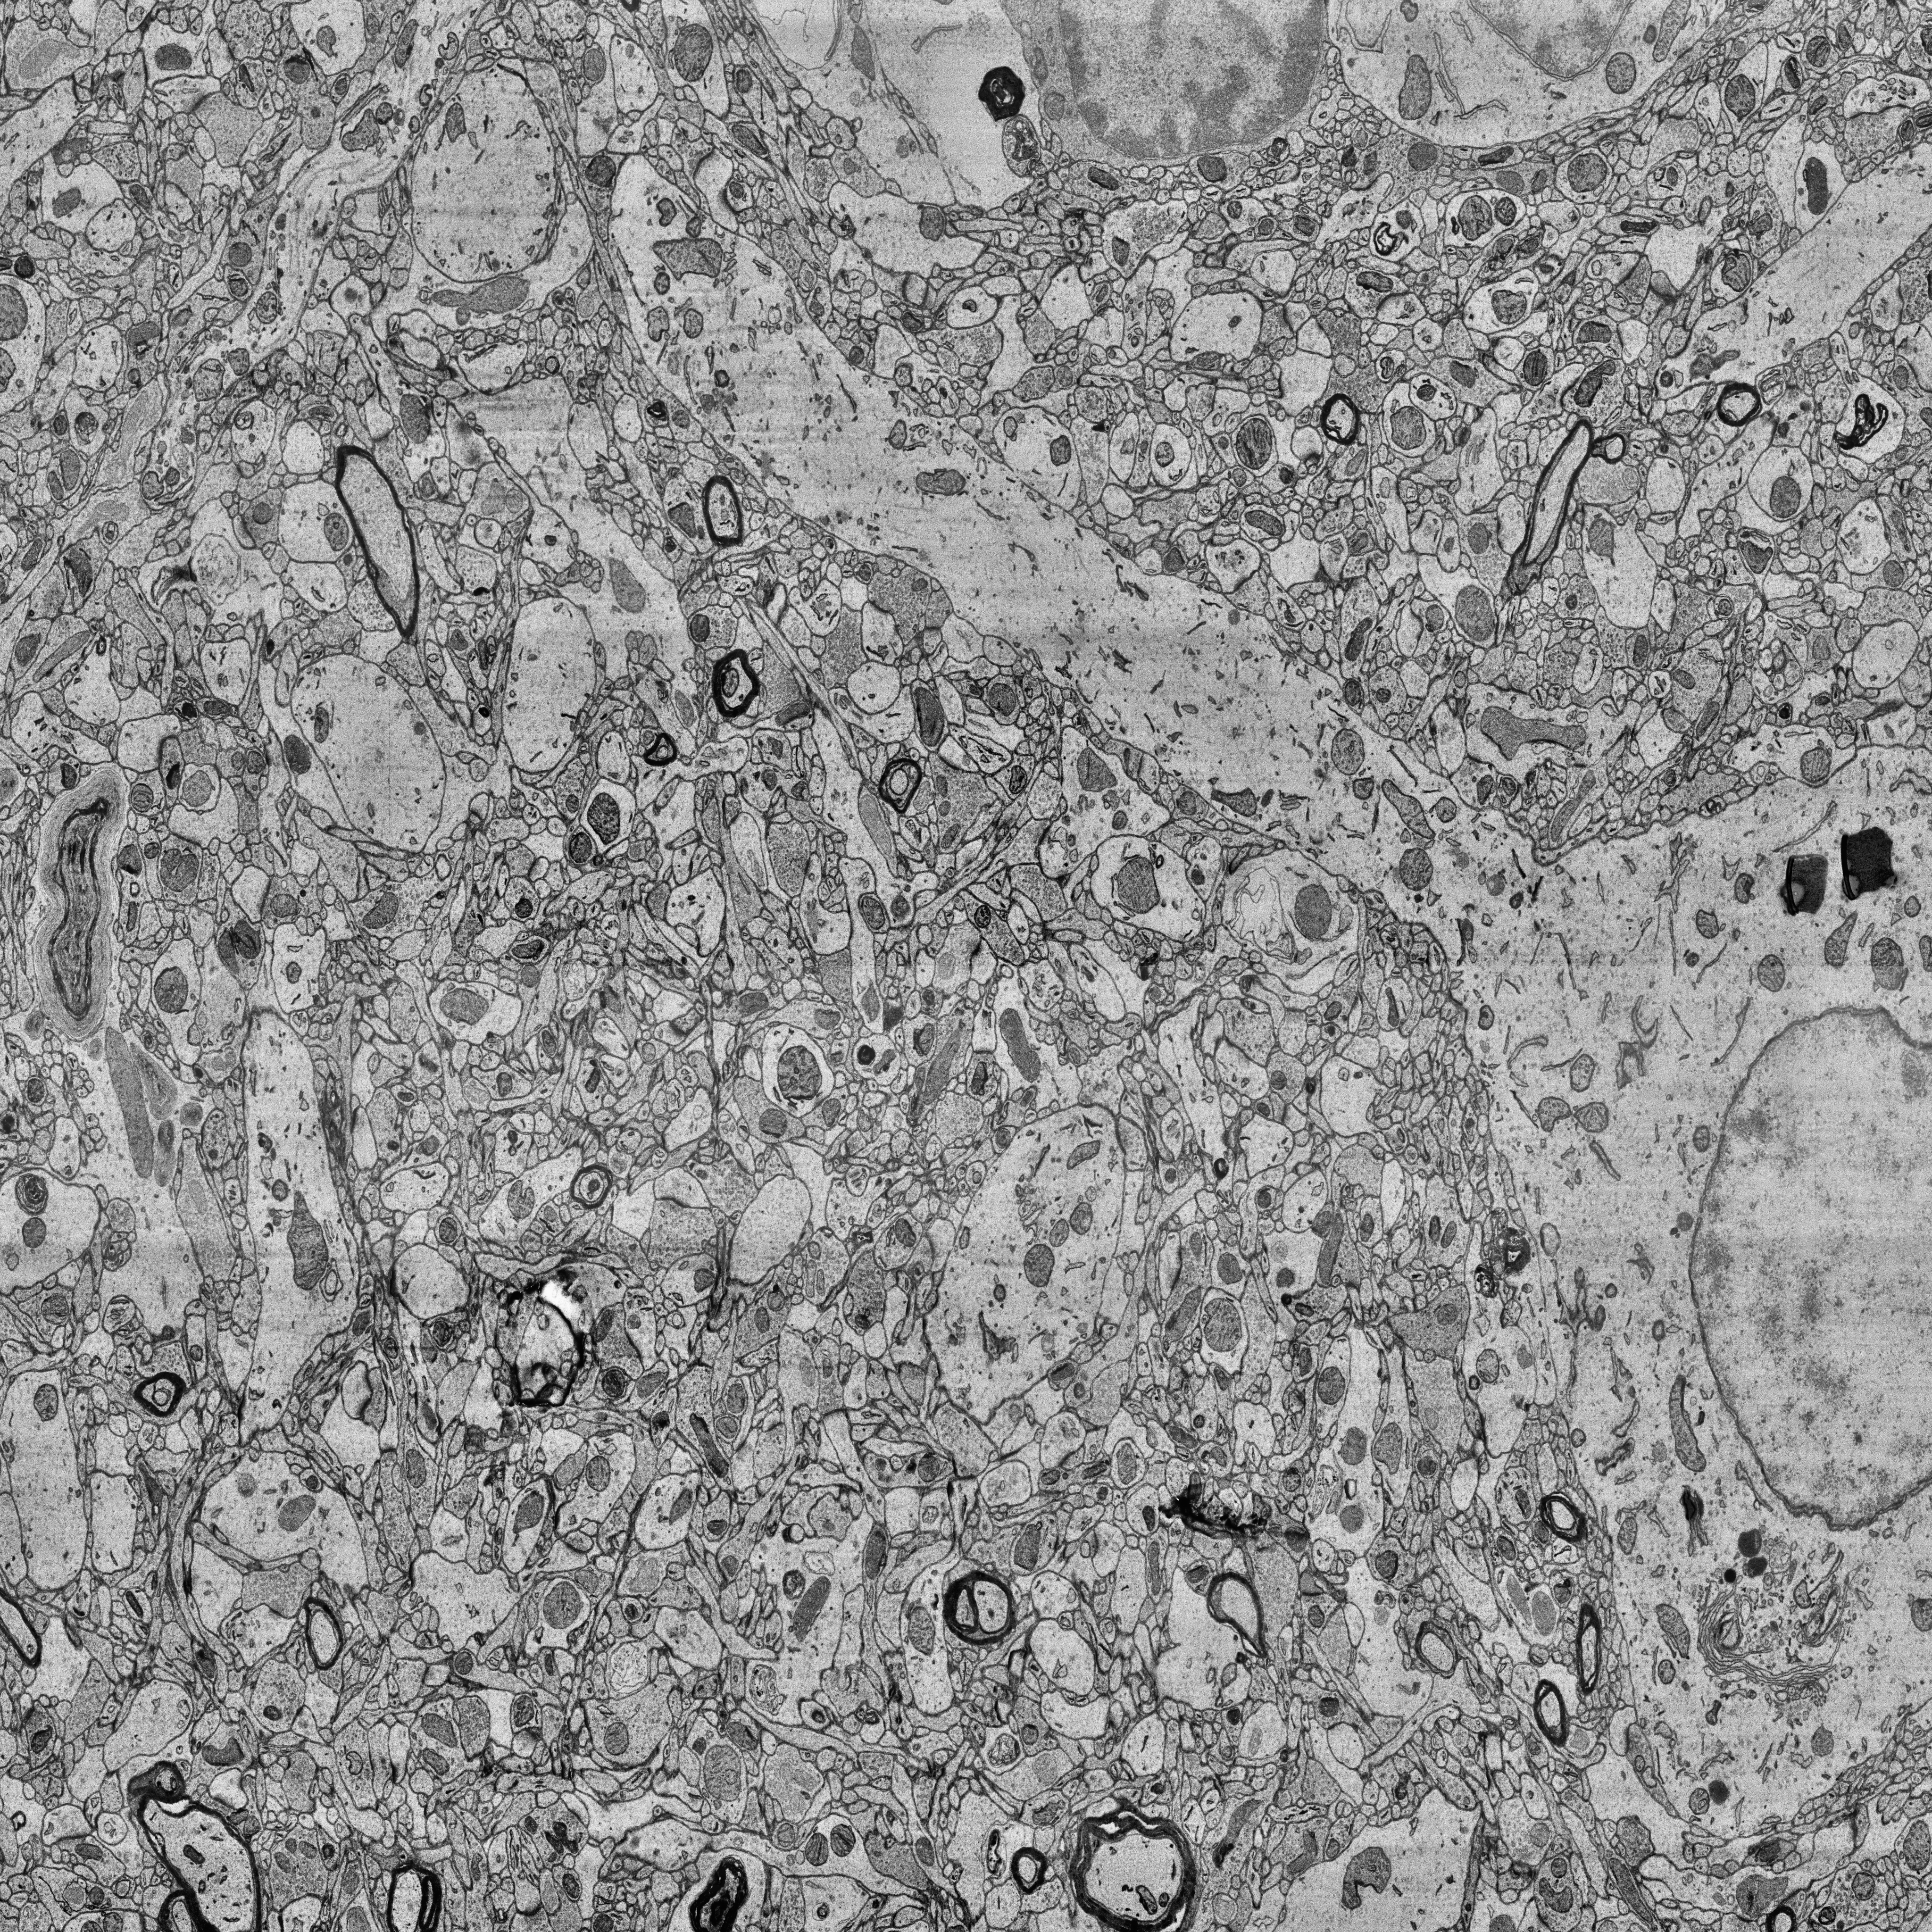
Electron microscopy slice of human cortex tissue
Slice depth (z): 235
Mitochondria instances in slice: 492